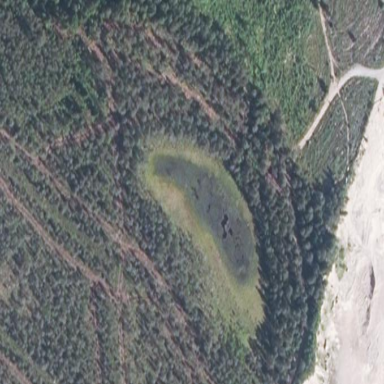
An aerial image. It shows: Bog wetland.